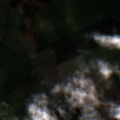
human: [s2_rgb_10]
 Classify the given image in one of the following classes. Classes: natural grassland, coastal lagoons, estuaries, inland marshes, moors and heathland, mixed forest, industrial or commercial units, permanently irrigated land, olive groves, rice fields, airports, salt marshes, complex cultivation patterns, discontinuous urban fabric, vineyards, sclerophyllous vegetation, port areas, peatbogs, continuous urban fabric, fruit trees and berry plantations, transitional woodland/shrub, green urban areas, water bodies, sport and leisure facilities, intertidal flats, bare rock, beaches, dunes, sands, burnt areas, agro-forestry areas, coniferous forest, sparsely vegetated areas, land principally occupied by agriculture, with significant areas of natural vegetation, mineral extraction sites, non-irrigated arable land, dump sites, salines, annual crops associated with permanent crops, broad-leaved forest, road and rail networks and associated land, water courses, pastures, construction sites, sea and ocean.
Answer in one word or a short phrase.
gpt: non-irrigated arable land, pastures, coniferous forest